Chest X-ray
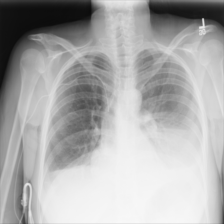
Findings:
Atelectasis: negative
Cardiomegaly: negative
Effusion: negative
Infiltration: negative
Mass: negative
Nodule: negative
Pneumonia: positive
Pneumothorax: negative
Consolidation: positive
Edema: negative
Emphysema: negative
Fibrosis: negative
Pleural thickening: negative
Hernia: negative